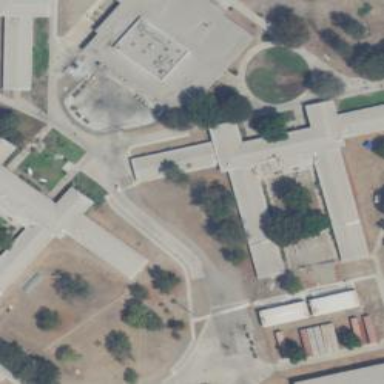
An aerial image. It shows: Prison building.